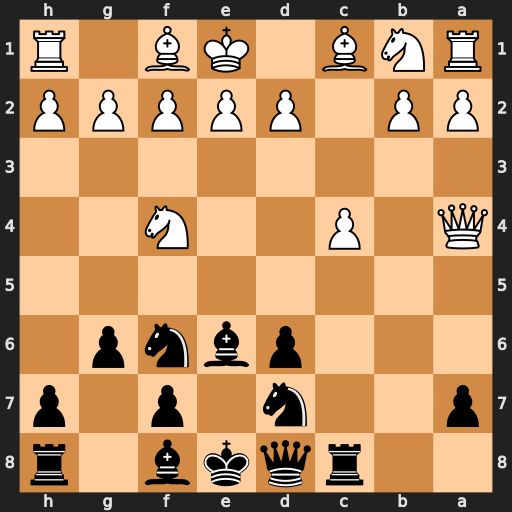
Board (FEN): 2rqkb1r/p2n1p1p/3pbnp1/8/Q1P2N2/8/PP1PPPPP/RNB1KB1R
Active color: b
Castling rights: KQk
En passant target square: -
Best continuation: Rxc4 Qd1 Rxf4